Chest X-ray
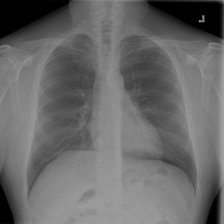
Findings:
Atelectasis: negative
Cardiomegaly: negative
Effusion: negative
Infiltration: negative
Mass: negative
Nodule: negative
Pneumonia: negative
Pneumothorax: negative
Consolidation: negative
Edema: negative
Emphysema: negative
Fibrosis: negative
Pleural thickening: negative
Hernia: negative